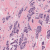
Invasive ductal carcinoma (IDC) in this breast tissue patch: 1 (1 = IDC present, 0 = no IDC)